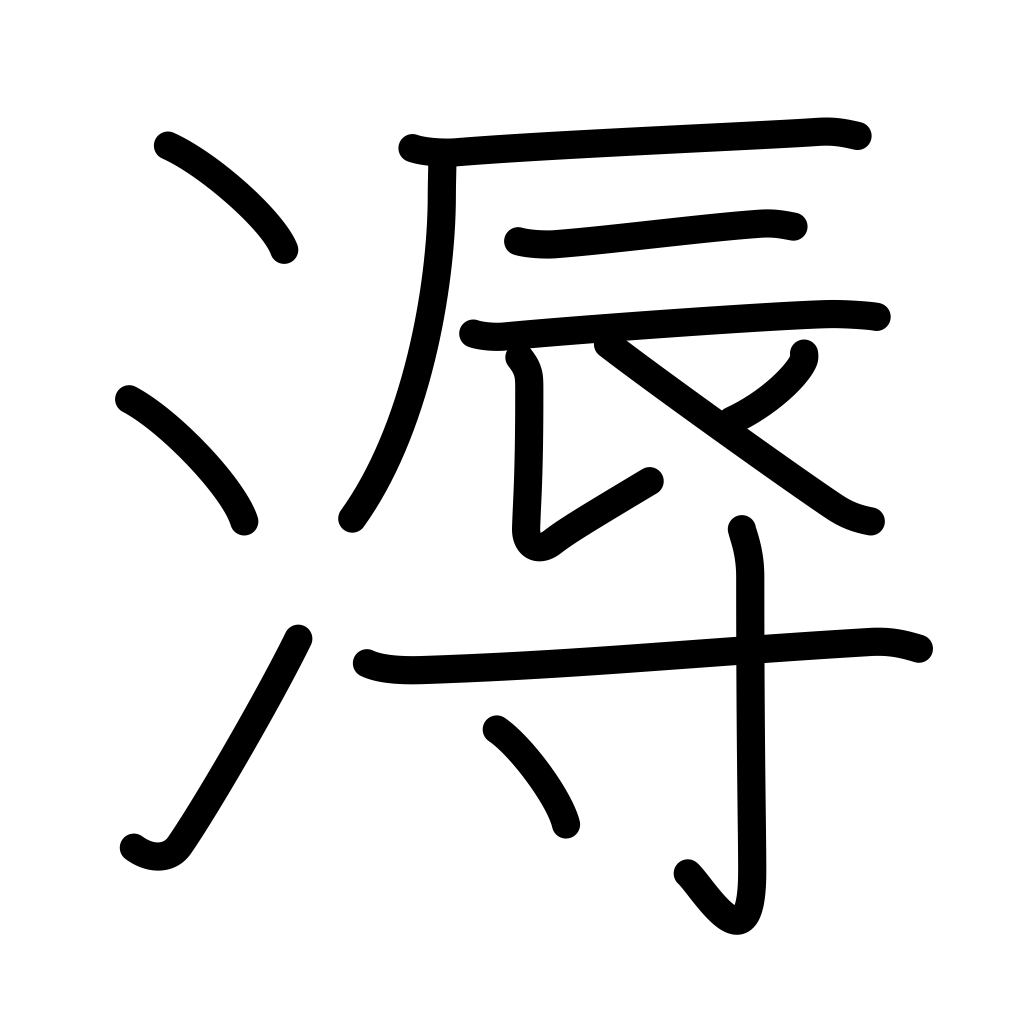
Meaning: humid